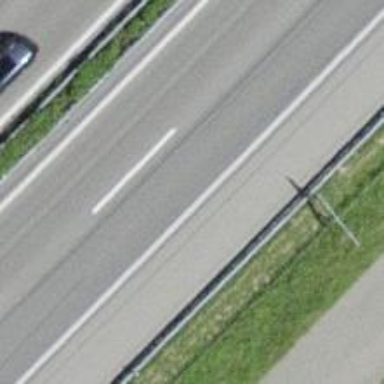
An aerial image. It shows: Asphalt motorway.